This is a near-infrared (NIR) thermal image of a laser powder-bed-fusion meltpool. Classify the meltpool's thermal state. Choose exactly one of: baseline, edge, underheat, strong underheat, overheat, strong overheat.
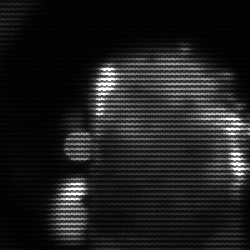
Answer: baseline